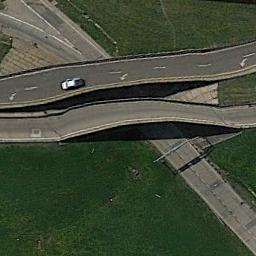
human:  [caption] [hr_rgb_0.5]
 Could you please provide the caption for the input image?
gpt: There is a car on the overpass .

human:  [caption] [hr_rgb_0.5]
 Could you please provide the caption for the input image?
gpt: This overpass intersects the road at right angle .

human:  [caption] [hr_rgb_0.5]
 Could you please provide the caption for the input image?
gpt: The overpass is next to the grass with a car .

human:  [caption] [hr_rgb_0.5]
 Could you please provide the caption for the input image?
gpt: The cross-line overpass is over the road on the lawn .

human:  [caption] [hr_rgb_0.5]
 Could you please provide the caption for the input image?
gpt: There are green meadows around the overpass .